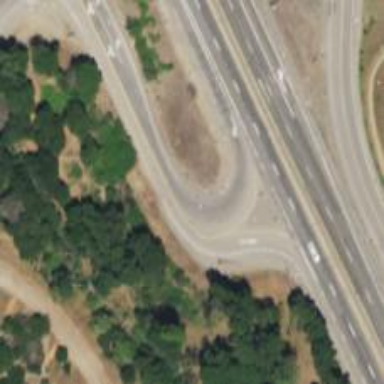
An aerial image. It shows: Trunk link road with asphalt surface.